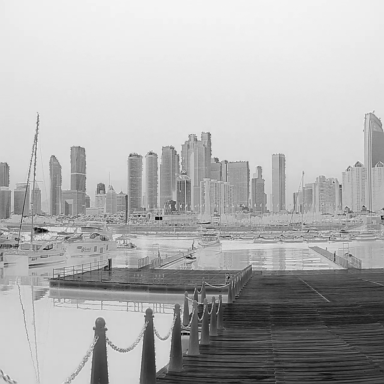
There are four objects shown in the infrared image, including two sailboats, and two canoes.